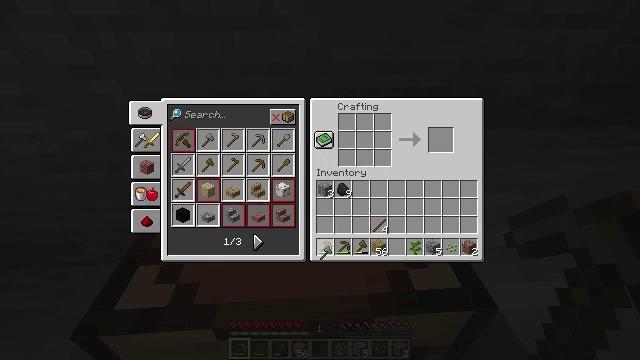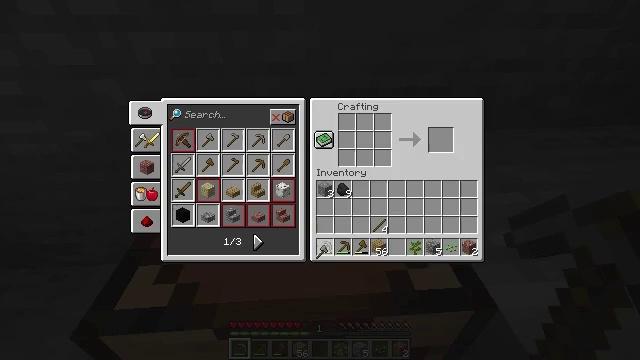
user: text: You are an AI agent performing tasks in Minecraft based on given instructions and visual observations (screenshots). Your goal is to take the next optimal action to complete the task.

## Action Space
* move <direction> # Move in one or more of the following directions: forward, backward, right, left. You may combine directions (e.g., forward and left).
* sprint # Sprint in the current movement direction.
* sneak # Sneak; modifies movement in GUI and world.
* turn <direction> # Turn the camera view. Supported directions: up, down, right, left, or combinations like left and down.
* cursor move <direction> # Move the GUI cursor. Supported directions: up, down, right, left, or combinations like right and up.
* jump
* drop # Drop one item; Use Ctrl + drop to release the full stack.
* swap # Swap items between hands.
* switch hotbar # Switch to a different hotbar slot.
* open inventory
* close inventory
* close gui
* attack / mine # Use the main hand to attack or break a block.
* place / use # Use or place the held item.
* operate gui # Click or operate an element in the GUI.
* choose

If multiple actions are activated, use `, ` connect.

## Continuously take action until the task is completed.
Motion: motion action
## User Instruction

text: Open inventory and craft the crafting table with planks.
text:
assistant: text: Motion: no_op
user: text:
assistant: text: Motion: no_op